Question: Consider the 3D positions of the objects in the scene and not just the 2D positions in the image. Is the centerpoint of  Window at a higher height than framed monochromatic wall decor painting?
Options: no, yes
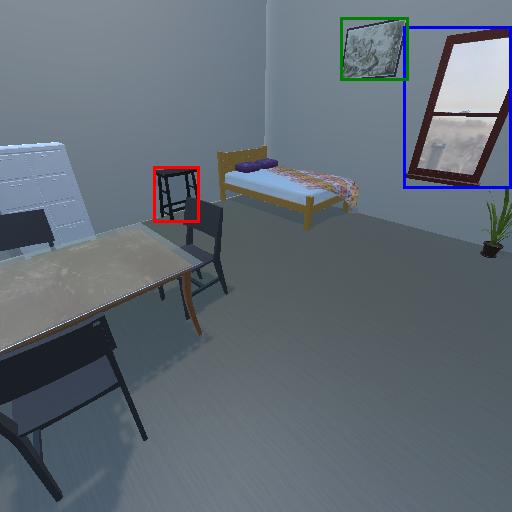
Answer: no